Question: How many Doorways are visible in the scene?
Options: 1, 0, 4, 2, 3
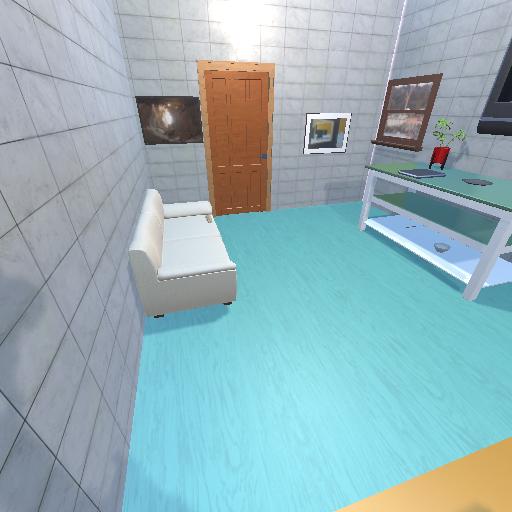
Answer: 1